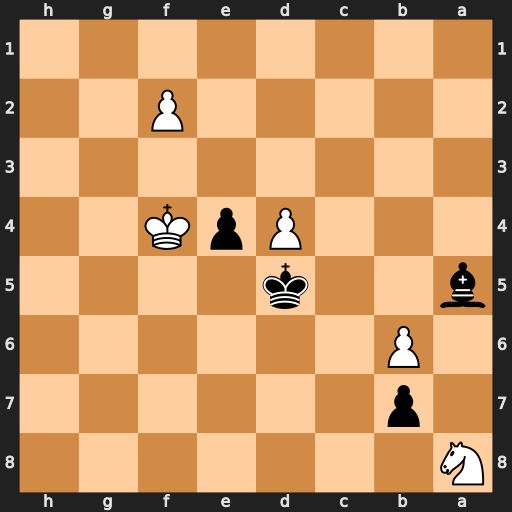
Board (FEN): N7/1p6/1P6/b2k4/3PpK2/8/5P2/8
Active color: b
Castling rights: -
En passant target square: -
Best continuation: Kxd4 Nc7 Bxb6